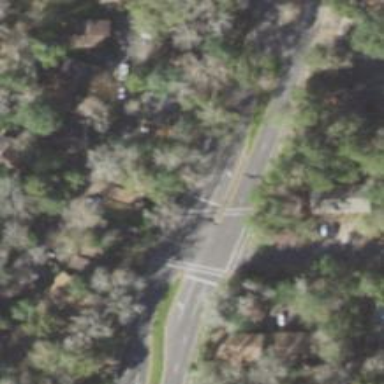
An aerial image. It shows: Marked crossing on footway.